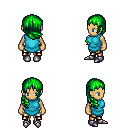
a pixel art fantasy rpg character, female body template, human, tanned skin, teal tunic, gold greaves, green right-swept hairstyle, metal boots, four views (front, back, left, right), 2x2 character sprite sheet, small pixel art, hard edges, no anti-aliasing